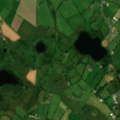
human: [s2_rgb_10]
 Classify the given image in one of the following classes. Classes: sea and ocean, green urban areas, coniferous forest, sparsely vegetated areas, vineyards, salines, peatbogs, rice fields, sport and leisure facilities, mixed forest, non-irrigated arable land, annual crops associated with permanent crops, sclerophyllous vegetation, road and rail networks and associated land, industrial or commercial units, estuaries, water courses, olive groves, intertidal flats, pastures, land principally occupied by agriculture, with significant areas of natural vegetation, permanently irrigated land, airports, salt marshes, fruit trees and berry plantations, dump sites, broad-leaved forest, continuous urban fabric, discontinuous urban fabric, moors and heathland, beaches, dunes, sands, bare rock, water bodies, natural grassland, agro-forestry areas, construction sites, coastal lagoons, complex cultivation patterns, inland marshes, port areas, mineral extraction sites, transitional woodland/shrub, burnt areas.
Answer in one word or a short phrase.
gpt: pastures, land principally occupied by agriculture, with significant areas of natural vegetation